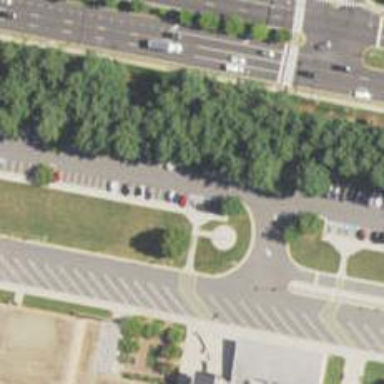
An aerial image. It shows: Parking space.